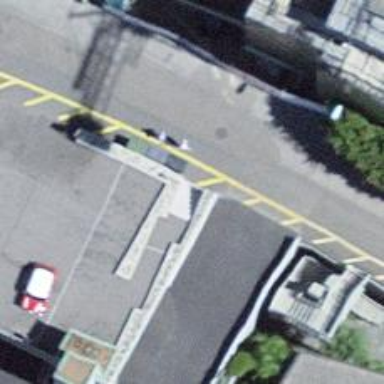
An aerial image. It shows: Parking entrance.